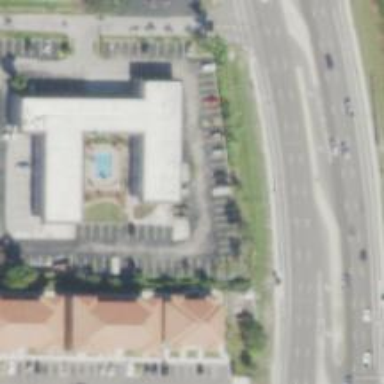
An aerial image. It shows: Outdoor swimming pool at hotel. The hotel has features of motel.